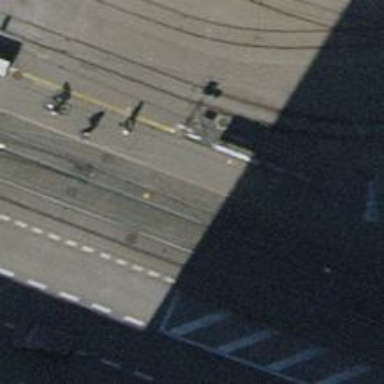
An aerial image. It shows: Service yard for tram railway with single track. The railway is electrified with contact line.